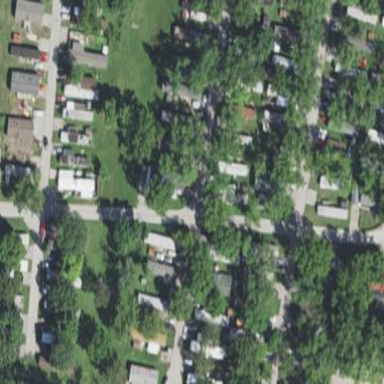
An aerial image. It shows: Residential area known as trailer park.